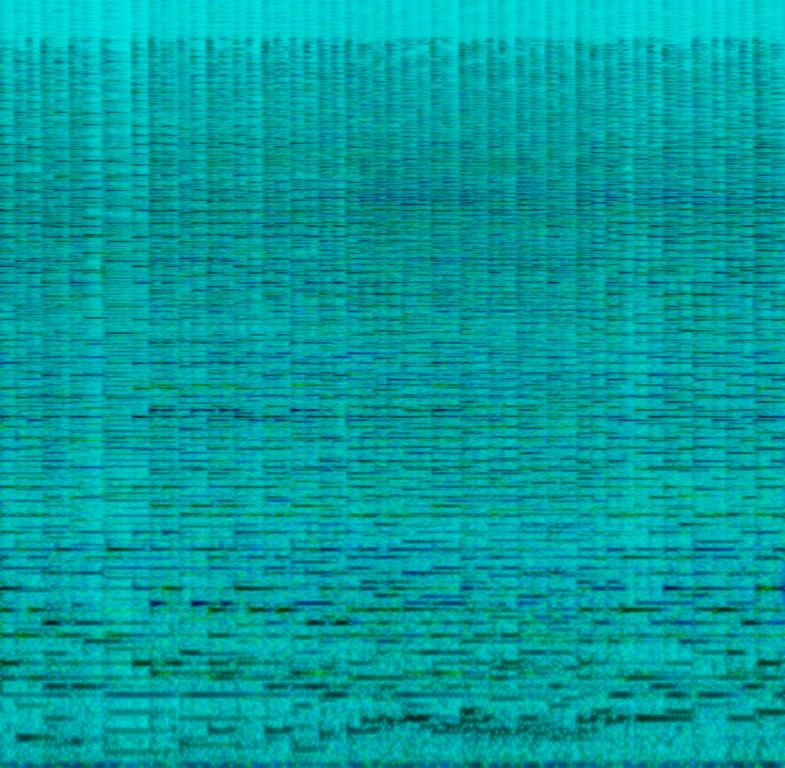
This classical song features the main melody played on a harpsichord. The mood of this song is happy. This song does not have any percussion or any other instruments. There are no voices in this song. This song can be played for aristocracy.